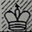
Piece: wK